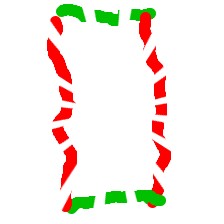
Shape: rectangle